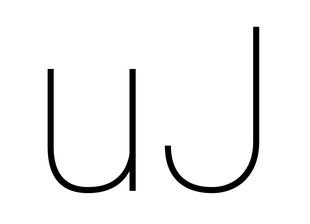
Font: Roboto_Thin